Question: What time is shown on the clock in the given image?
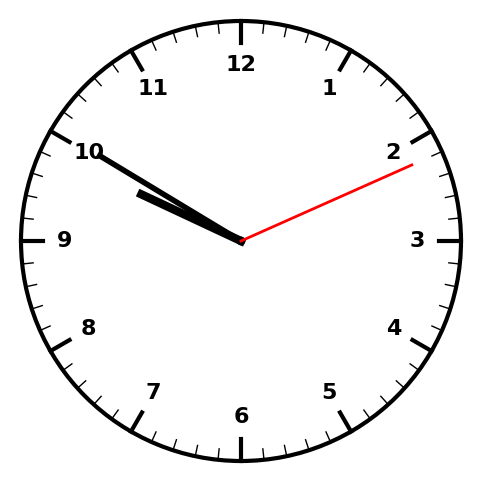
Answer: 09:50:11